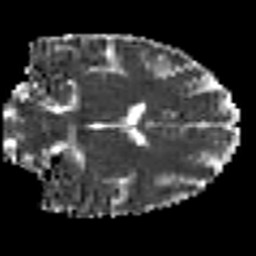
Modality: MD
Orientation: coronal
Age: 44
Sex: female
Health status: ill
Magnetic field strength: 3 T
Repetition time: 8.4 s
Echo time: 0.0926 s